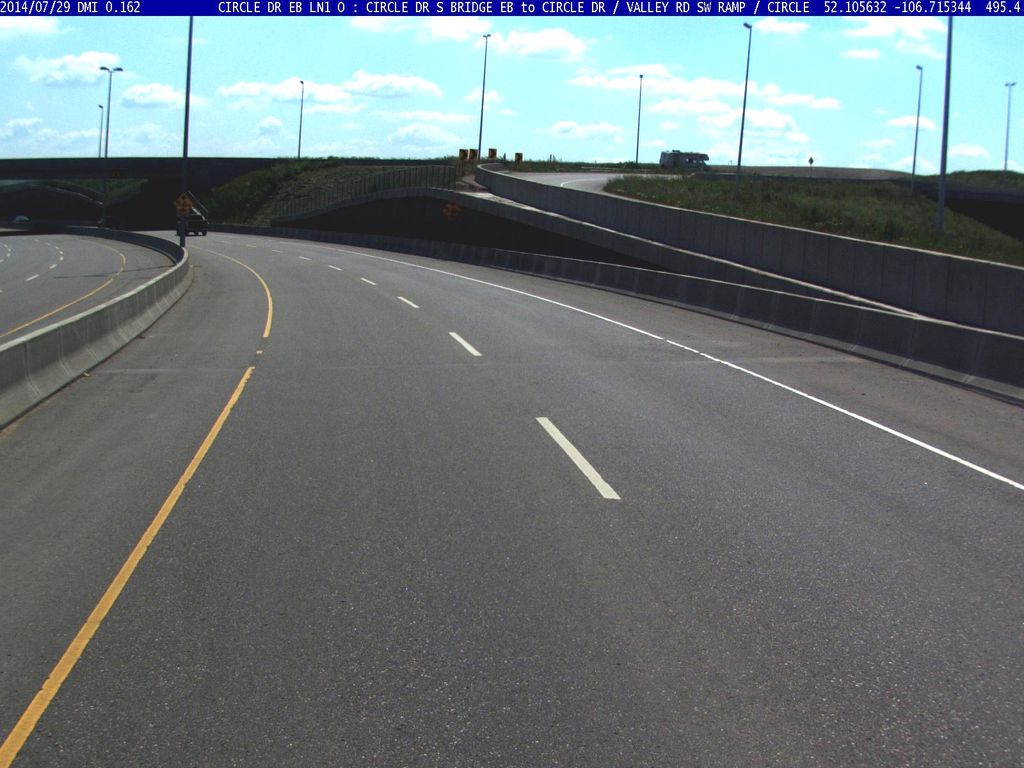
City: saskatoon